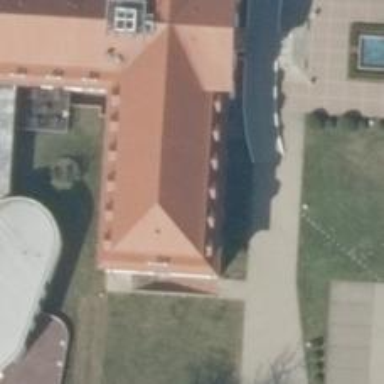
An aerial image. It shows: Museum.